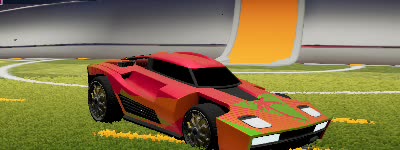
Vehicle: breakout